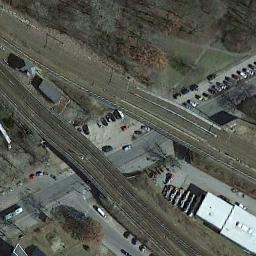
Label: railway